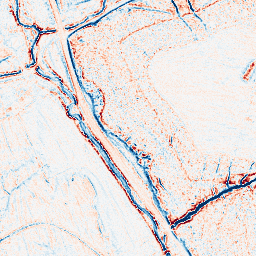
Category: edge_preserving
Decomposition family: anisotropic_diffusion
Decomposition parameters: iterations: 20
kappa: 100
gamma: 0.05
Upsampling method: bicubic
Upsampling parameters: scale: 2
Upsampling scale: 2